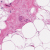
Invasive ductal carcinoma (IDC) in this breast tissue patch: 0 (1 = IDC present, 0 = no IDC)